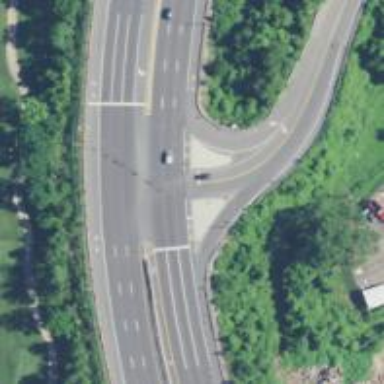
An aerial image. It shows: Trunk highway with expressway features.